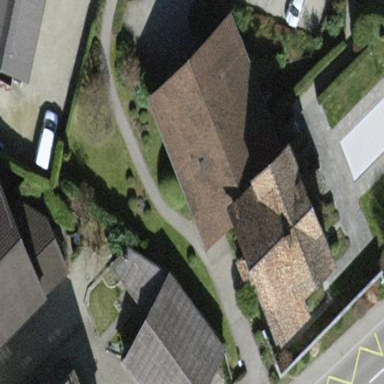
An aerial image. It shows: Simple and straightforward house.